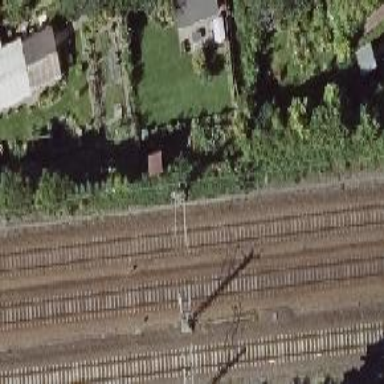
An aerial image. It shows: Railway signal.